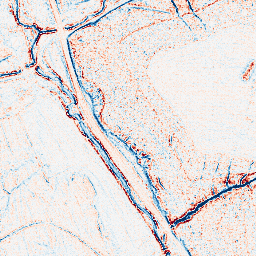
Category: edge_preserving
Decomposition family: anisotropic_diffusion
Decomposition parameters: iterations: 5
kappa: 50
gamma: 0.1
Upsampling method: sinc_blackman
Upsampling parameters: scale: 4
kernel_size: 8
Upsampling scale: 4